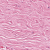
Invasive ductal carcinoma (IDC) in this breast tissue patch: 0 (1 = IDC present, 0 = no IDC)